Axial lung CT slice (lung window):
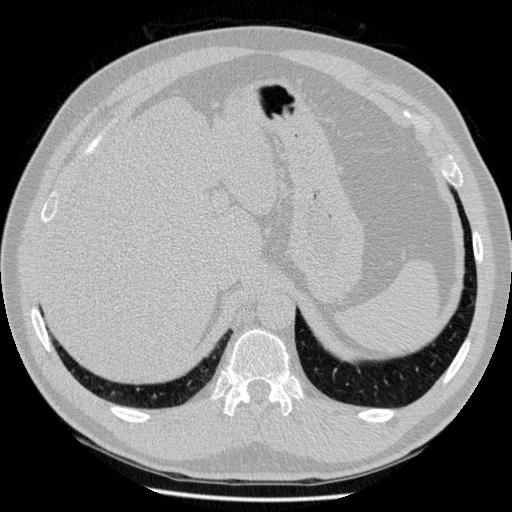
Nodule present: no